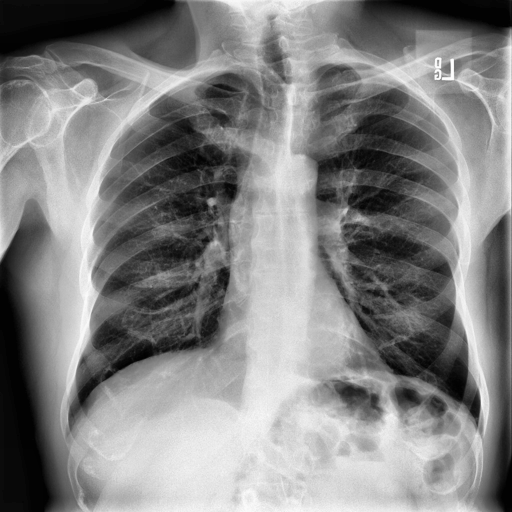
Finding: NORMAL